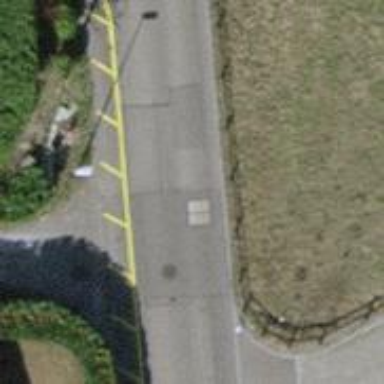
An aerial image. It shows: Driveway made of paving stones.